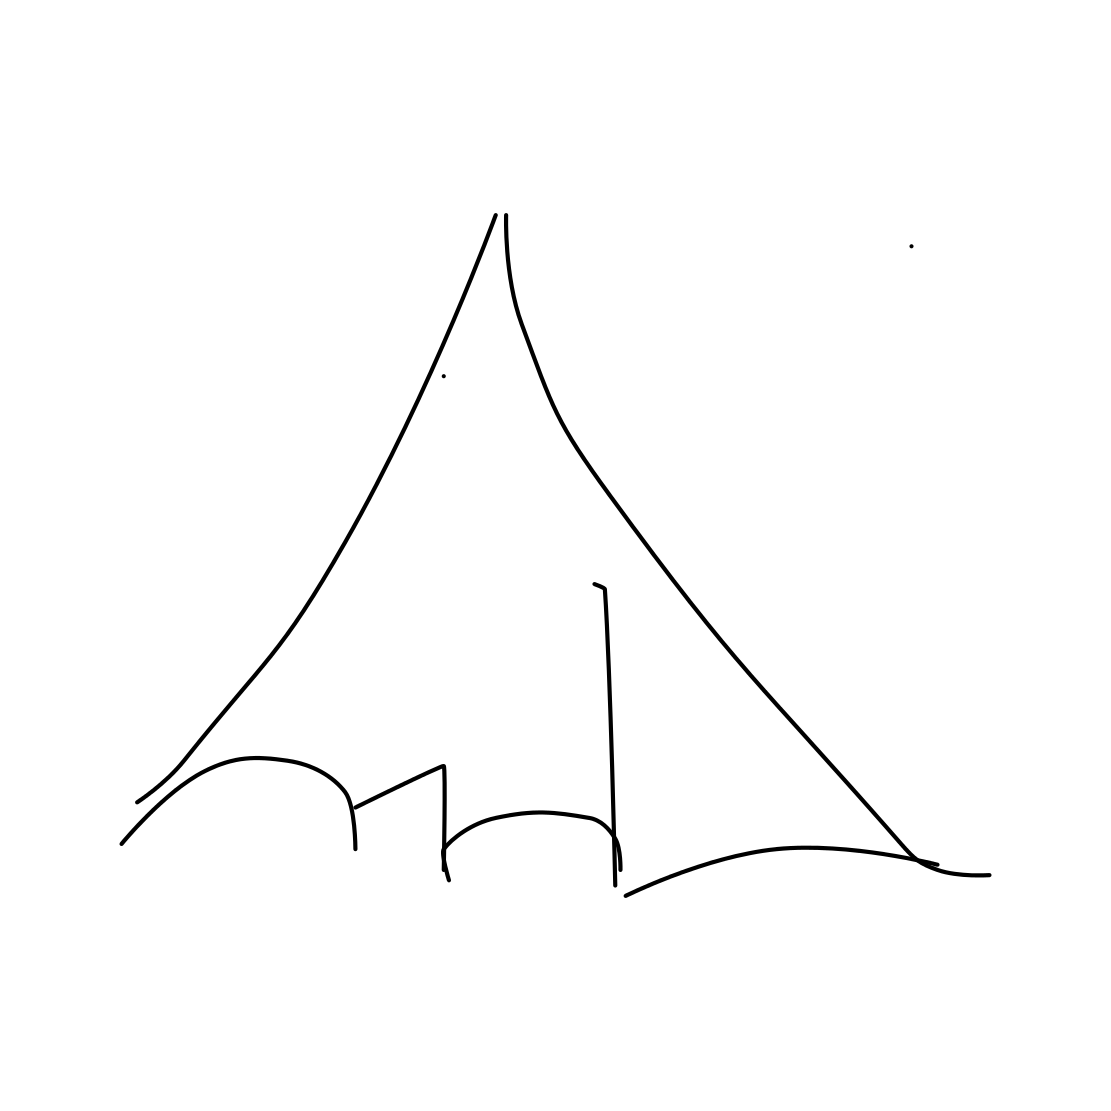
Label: tent